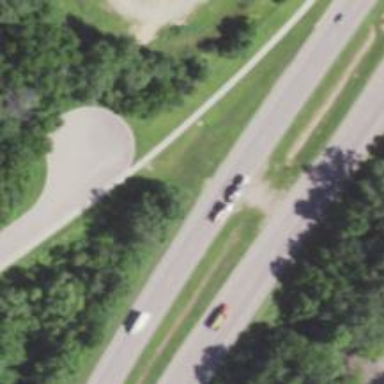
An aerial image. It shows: Asphalt trunk highway.